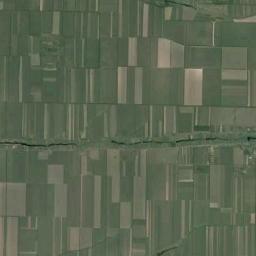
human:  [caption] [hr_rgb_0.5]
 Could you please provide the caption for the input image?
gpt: Many dense, neatly arranged green and tan mixed rectangular farmlands of different sizes .

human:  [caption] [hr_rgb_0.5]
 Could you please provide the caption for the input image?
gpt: Lots of dense rectangular farmlands of different colors and sizes are arranged in neat rows and a channel goes through the farmlands .

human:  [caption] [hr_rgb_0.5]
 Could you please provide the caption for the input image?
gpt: There are many rectangular farmlands of different shades .

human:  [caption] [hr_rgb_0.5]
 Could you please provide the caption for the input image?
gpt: There are some light green and bare rectangular farmland .

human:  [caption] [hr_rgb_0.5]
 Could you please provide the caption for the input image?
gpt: There are many green rectangular farmlands and some yellow ones .